Aerial crown-view tile of a tropical tree (Barro Colorado Island, Panama), acquired 20241216:
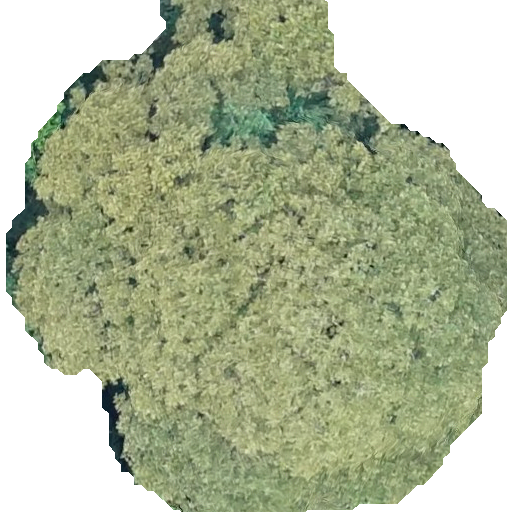
Species: Dipteryx oleifera
GBIF accepted scientific name: Dipteryx oleifera
Crown area: 287.006 m²